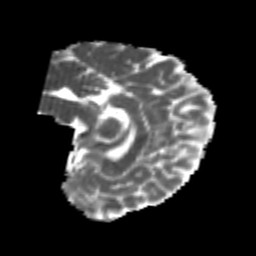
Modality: MD
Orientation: sagittal
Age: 25
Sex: female
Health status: healthy
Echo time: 0.074 s